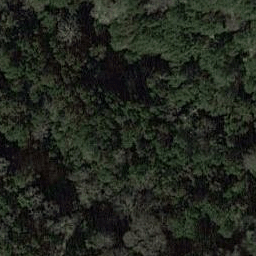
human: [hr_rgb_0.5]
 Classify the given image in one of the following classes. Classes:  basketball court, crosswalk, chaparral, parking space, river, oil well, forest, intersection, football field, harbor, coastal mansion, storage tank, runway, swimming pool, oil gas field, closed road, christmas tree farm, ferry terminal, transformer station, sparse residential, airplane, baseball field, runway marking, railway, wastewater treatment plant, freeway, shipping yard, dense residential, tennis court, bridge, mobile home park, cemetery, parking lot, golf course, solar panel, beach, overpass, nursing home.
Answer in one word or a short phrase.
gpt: forest